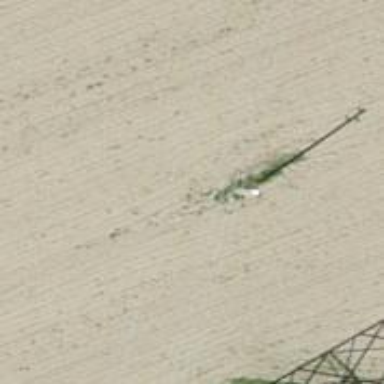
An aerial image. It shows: Power pole.